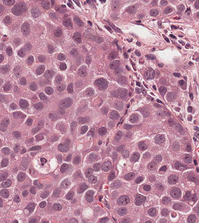
Tumor epithelial tissue: yes
Tumor-associated stroma tissue: yes
Normal tissue: no